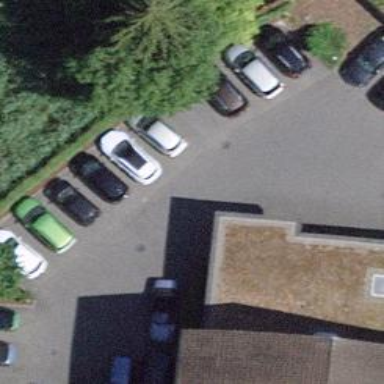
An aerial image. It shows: Parking area with asphalt surface.